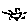
Label: sun